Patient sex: M
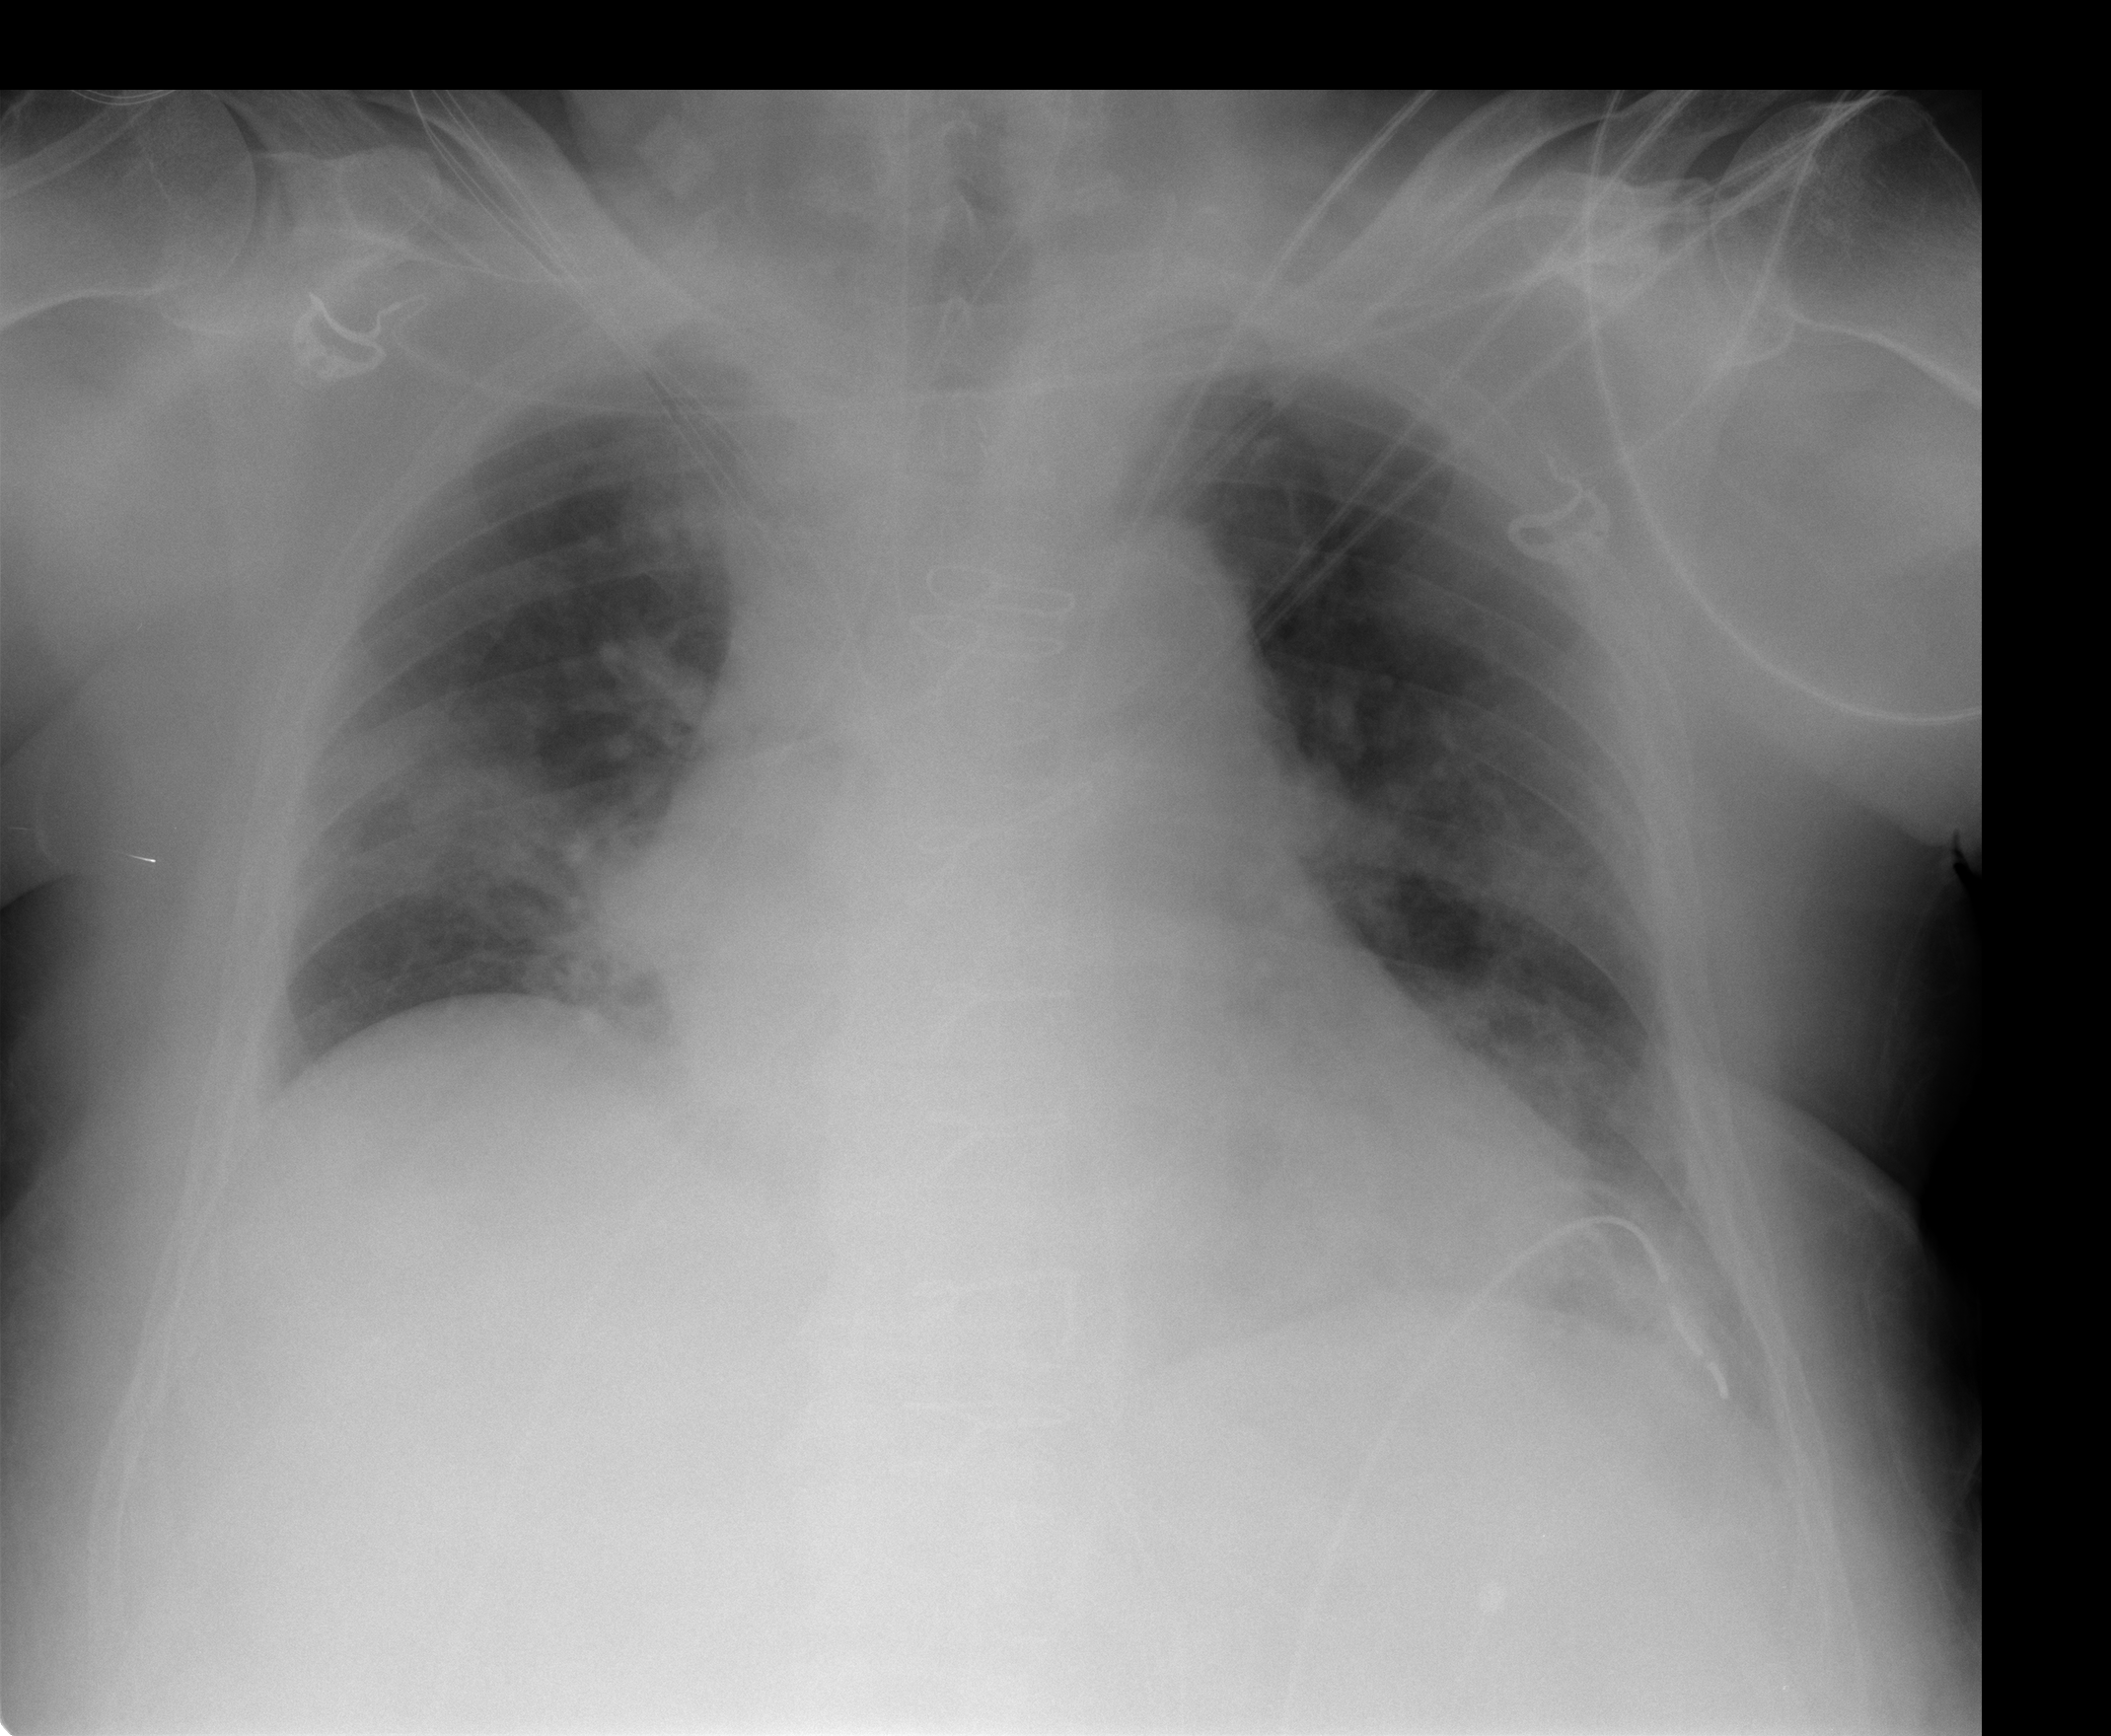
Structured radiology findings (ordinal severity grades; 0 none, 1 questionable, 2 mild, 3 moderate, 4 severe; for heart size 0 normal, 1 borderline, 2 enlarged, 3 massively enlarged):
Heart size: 2
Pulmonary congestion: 2
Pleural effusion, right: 1
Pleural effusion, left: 1
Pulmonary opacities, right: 2
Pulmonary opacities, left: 2
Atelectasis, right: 2
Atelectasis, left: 2